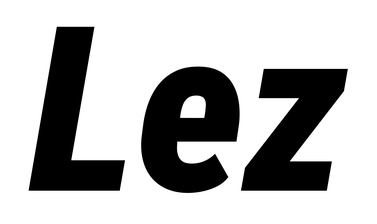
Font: Roboto-Italic_Condensed_Black_Italic